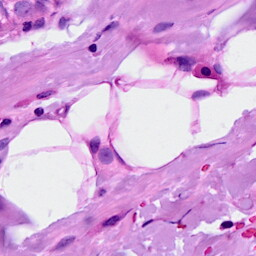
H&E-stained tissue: Breast